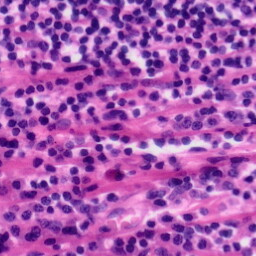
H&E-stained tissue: Tonsil